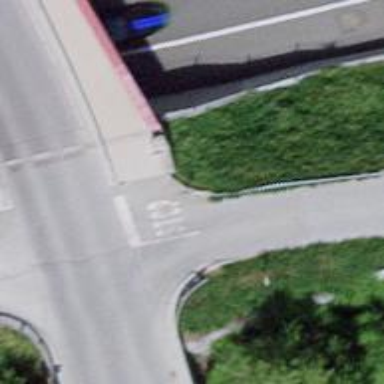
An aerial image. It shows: Kerb serving as barrier.